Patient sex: M
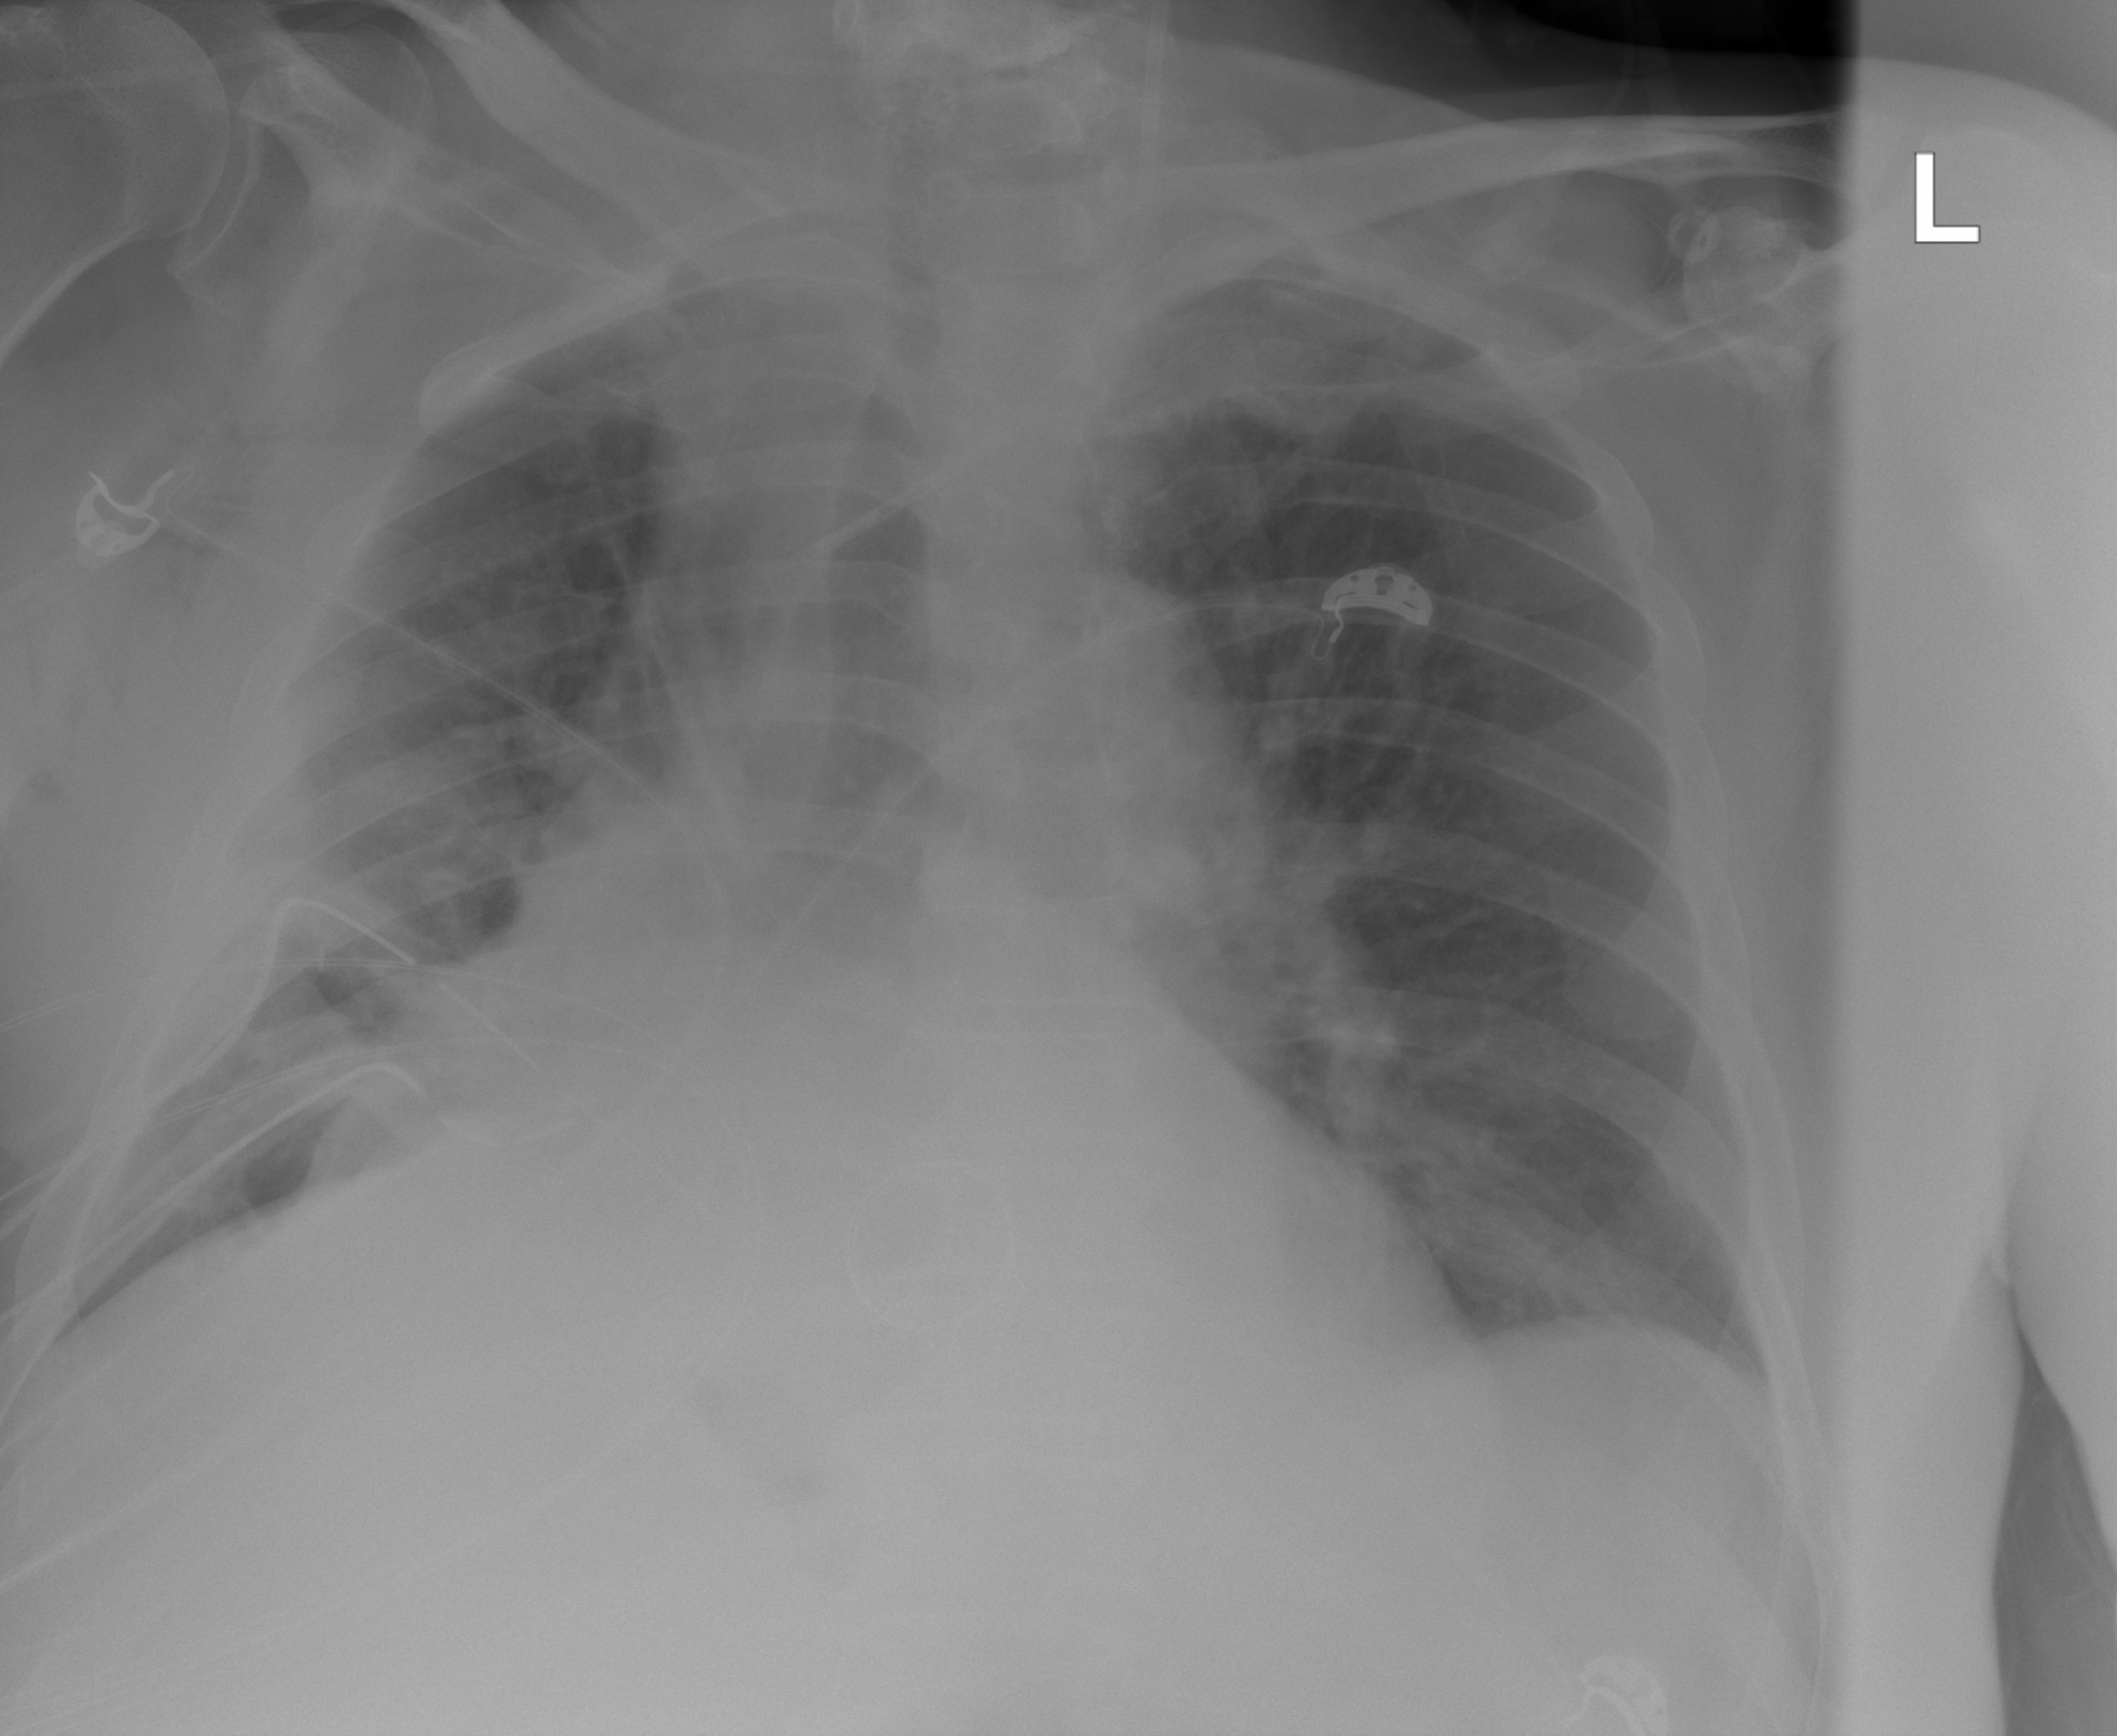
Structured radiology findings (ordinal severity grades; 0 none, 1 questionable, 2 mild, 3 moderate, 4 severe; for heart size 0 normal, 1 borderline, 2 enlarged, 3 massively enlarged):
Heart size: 2
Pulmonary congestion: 2
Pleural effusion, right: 0
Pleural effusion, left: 0
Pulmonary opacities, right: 0
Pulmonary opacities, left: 0
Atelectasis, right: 2
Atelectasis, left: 0